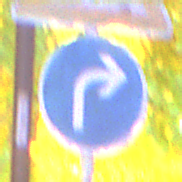
Verkehrszeichen: VorgeschriebeneFahrtrichtungRechts
Zusatzzeichen oben: Lichtzeichenanlage
Umgebung: Outdoor, Urban
Tageszeit: Night
Wetter: PartlyCloudy
Licht: Natural
Jahreszeit: NotSpecified
Kontrast: HighContrast